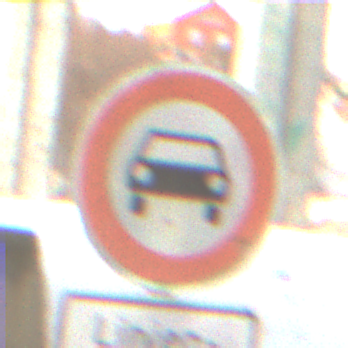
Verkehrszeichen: VerbotKraftwagen
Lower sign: BesondereFahrzeugeUndTransportgueter2
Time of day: MorningAfternoon
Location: Roofed (Suburban)
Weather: PartlyCloudy
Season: Winter
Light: Natural